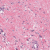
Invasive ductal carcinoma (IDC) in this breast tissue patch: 0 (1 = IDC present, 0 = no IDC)